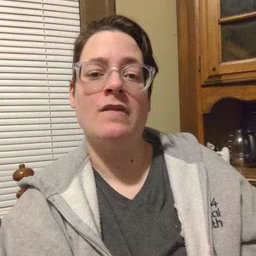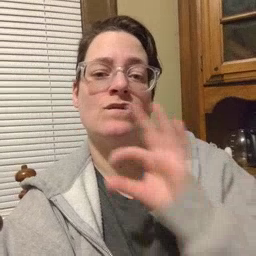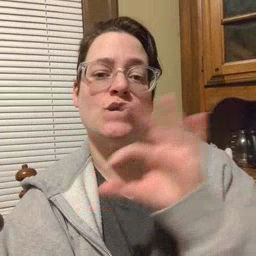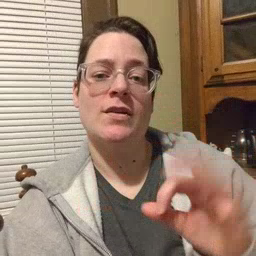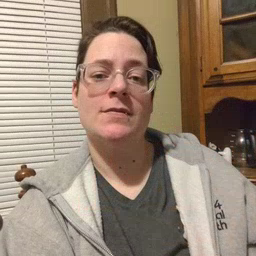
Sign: frenchfries